Question: When I try to add an Object it just automatically sorts it, which I don't want
'''
console.log(hwidList.csgo)
hwidList.csgo[hwidList.csgo.length] = { "HWID": <PHONE>, "Name": "NewUser2", "ID": 34645674573464, "Date": "04/01/2021:22:47:59" };
console.log(hwidList.csgo)
'''
It sorts it alphabetical

Help please
Edit: Thanks for the help! It's the browser / console.log which shows it sorted but it isn't.
<URL>
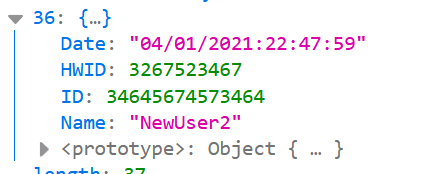
Answer: What browser are you using? For example, in Firefox, when calling 'console.log' the result is printed alphabetically for your convenience. This issue has nothing to do with JavaScript or your code, it is the browser trying to help you in the instance you have very large objects.